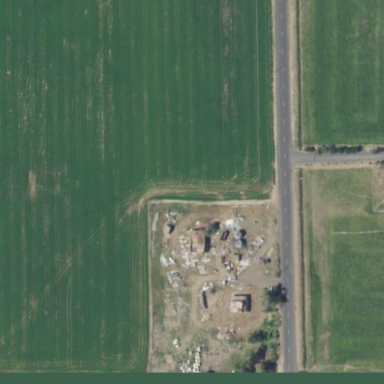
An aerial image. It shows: Farmyard area.